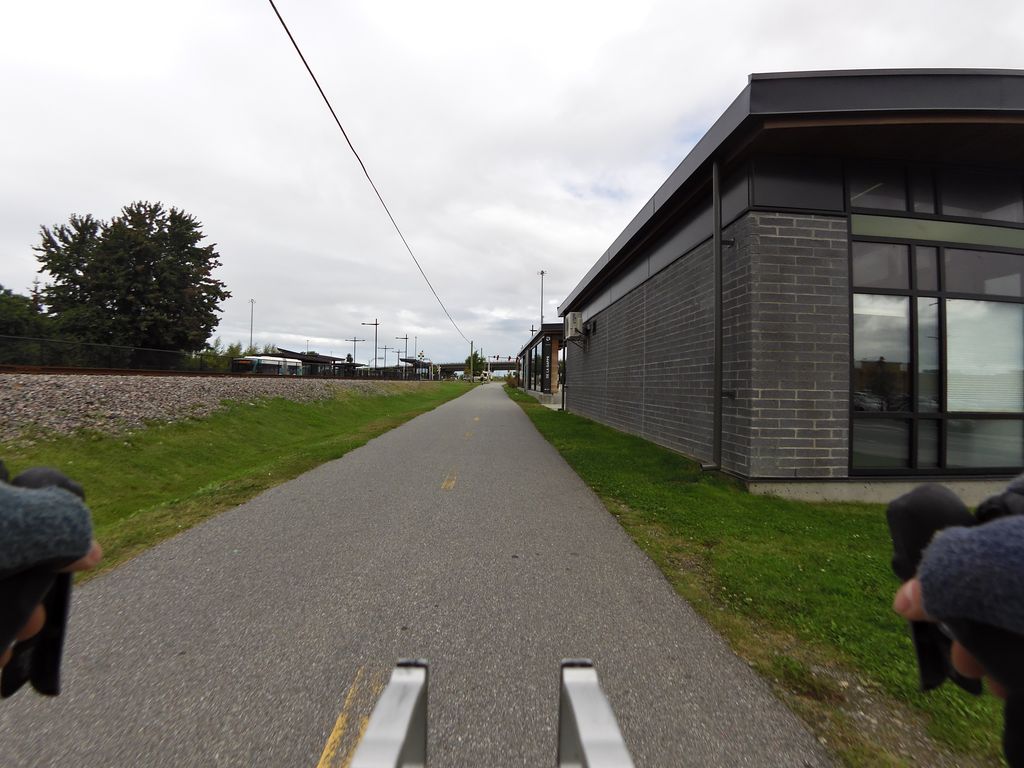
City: ottawa-gatineau